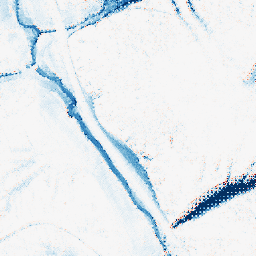
Category: morphological
Decomposition family: morphological_ellipse
Decomposition parameters: operation: closing
width: 30
height: 30
Upsampling method: regularized
Upsampling parameters: scale: 2
lambda_reg: 0.1
Upsampling scale: 2